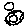
Label: moon